Aerial crown-view tile of a tropical tree (Barro Colorado Island, Panama), acquired 20250715:
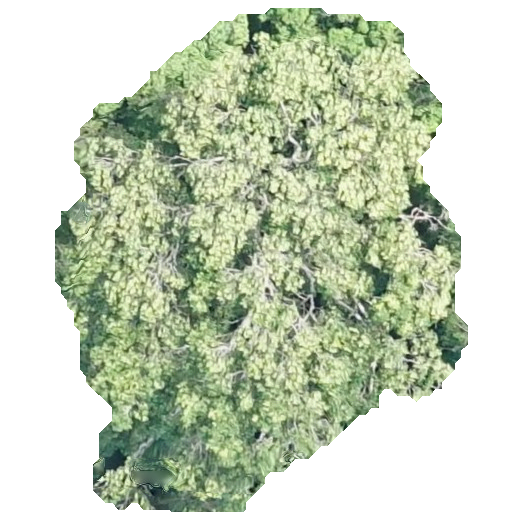
Species: Ocotea leptobotra
GBIF accepted scientific name: Ocotea leptobotra
Crown area: 227.421 m²